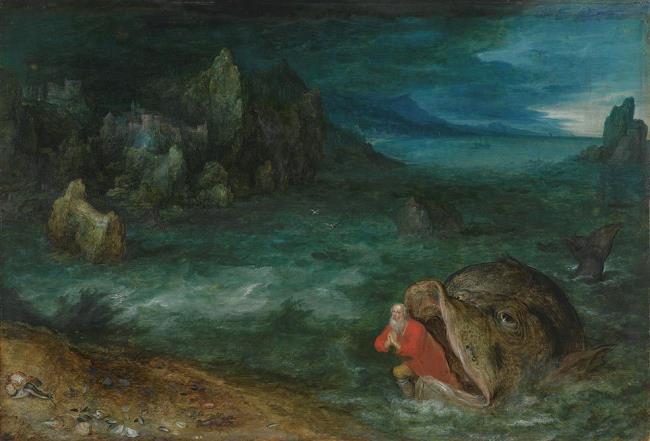
Title: Jonah spewed by the whale
Artist: Jan Brueghel (I) according to website Alte Pinakothek Munich, retrieved May 2018
Earliest date: 1597
Latest date: 1598
Genre: painting
Iconography: Walvis
Keywords: Old Testament and Apocrypha, whale, seashore, sea, rock